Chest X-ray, PA view. Patient: 53 years old, sex F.
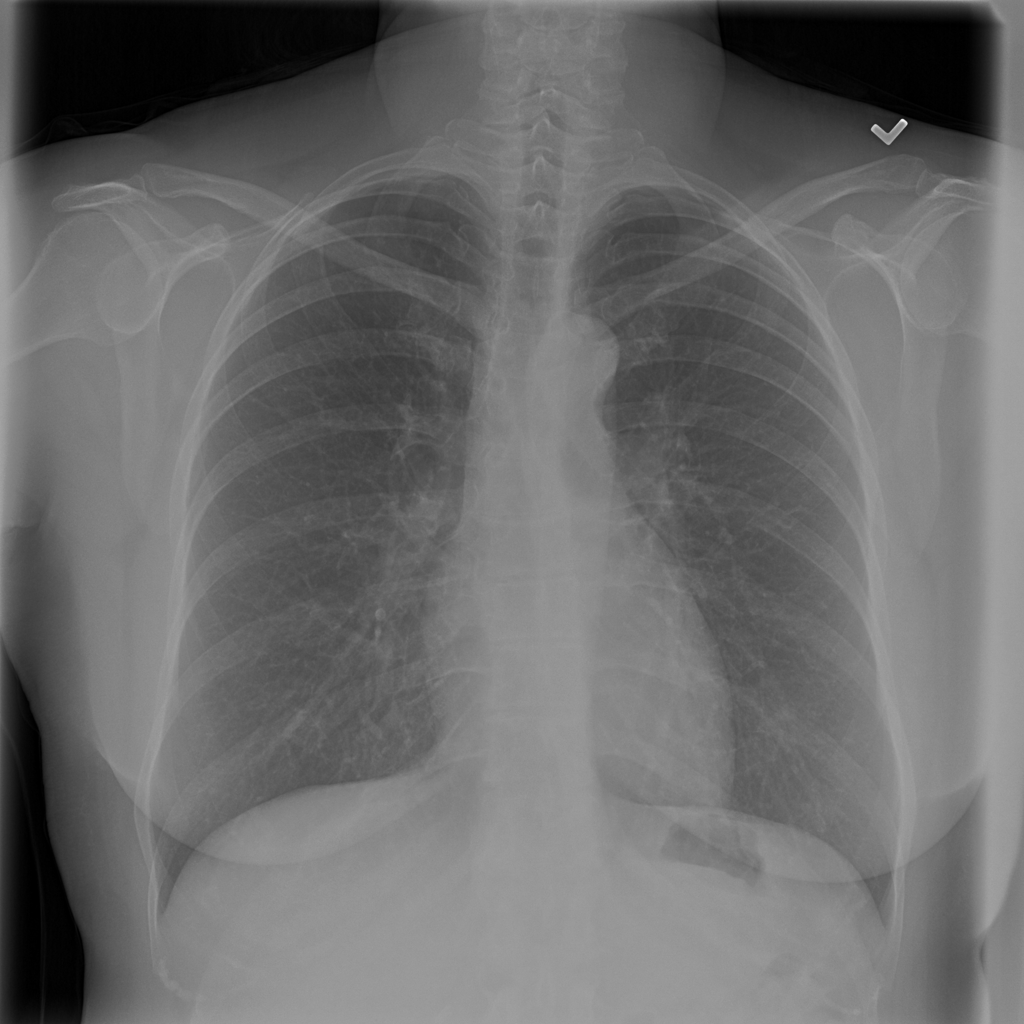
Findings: No Finding